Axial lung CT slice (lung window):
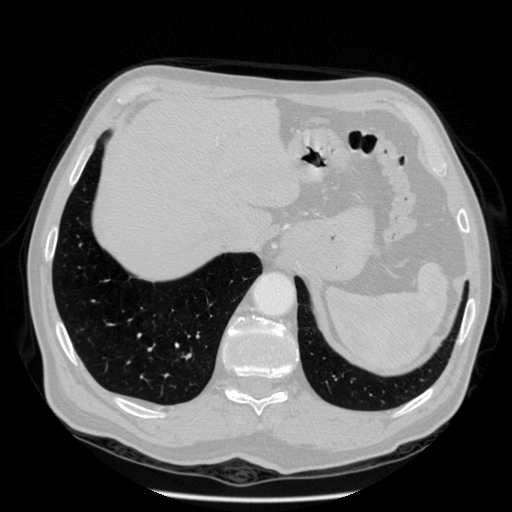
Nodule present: no